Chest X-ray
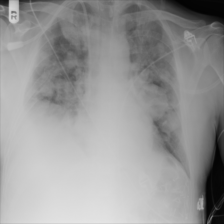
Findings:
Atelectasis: negative
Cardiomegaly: negative
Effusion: negative
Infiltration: negative
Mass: negative
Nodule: negative
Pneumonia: negative
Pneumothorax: negative
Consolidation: negative
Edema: negative
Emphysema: negative
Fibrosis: negative
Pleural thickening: negative
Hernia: negative